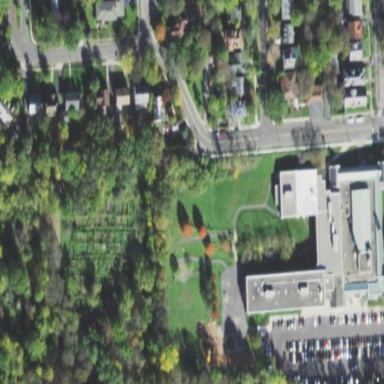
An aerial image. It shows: School.